Field crop: maize
Growth stage: 2
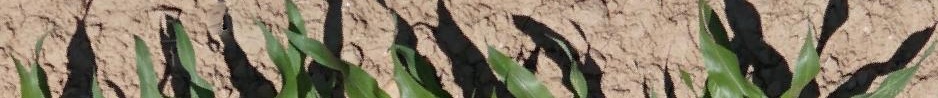
Species: maize